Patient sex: M
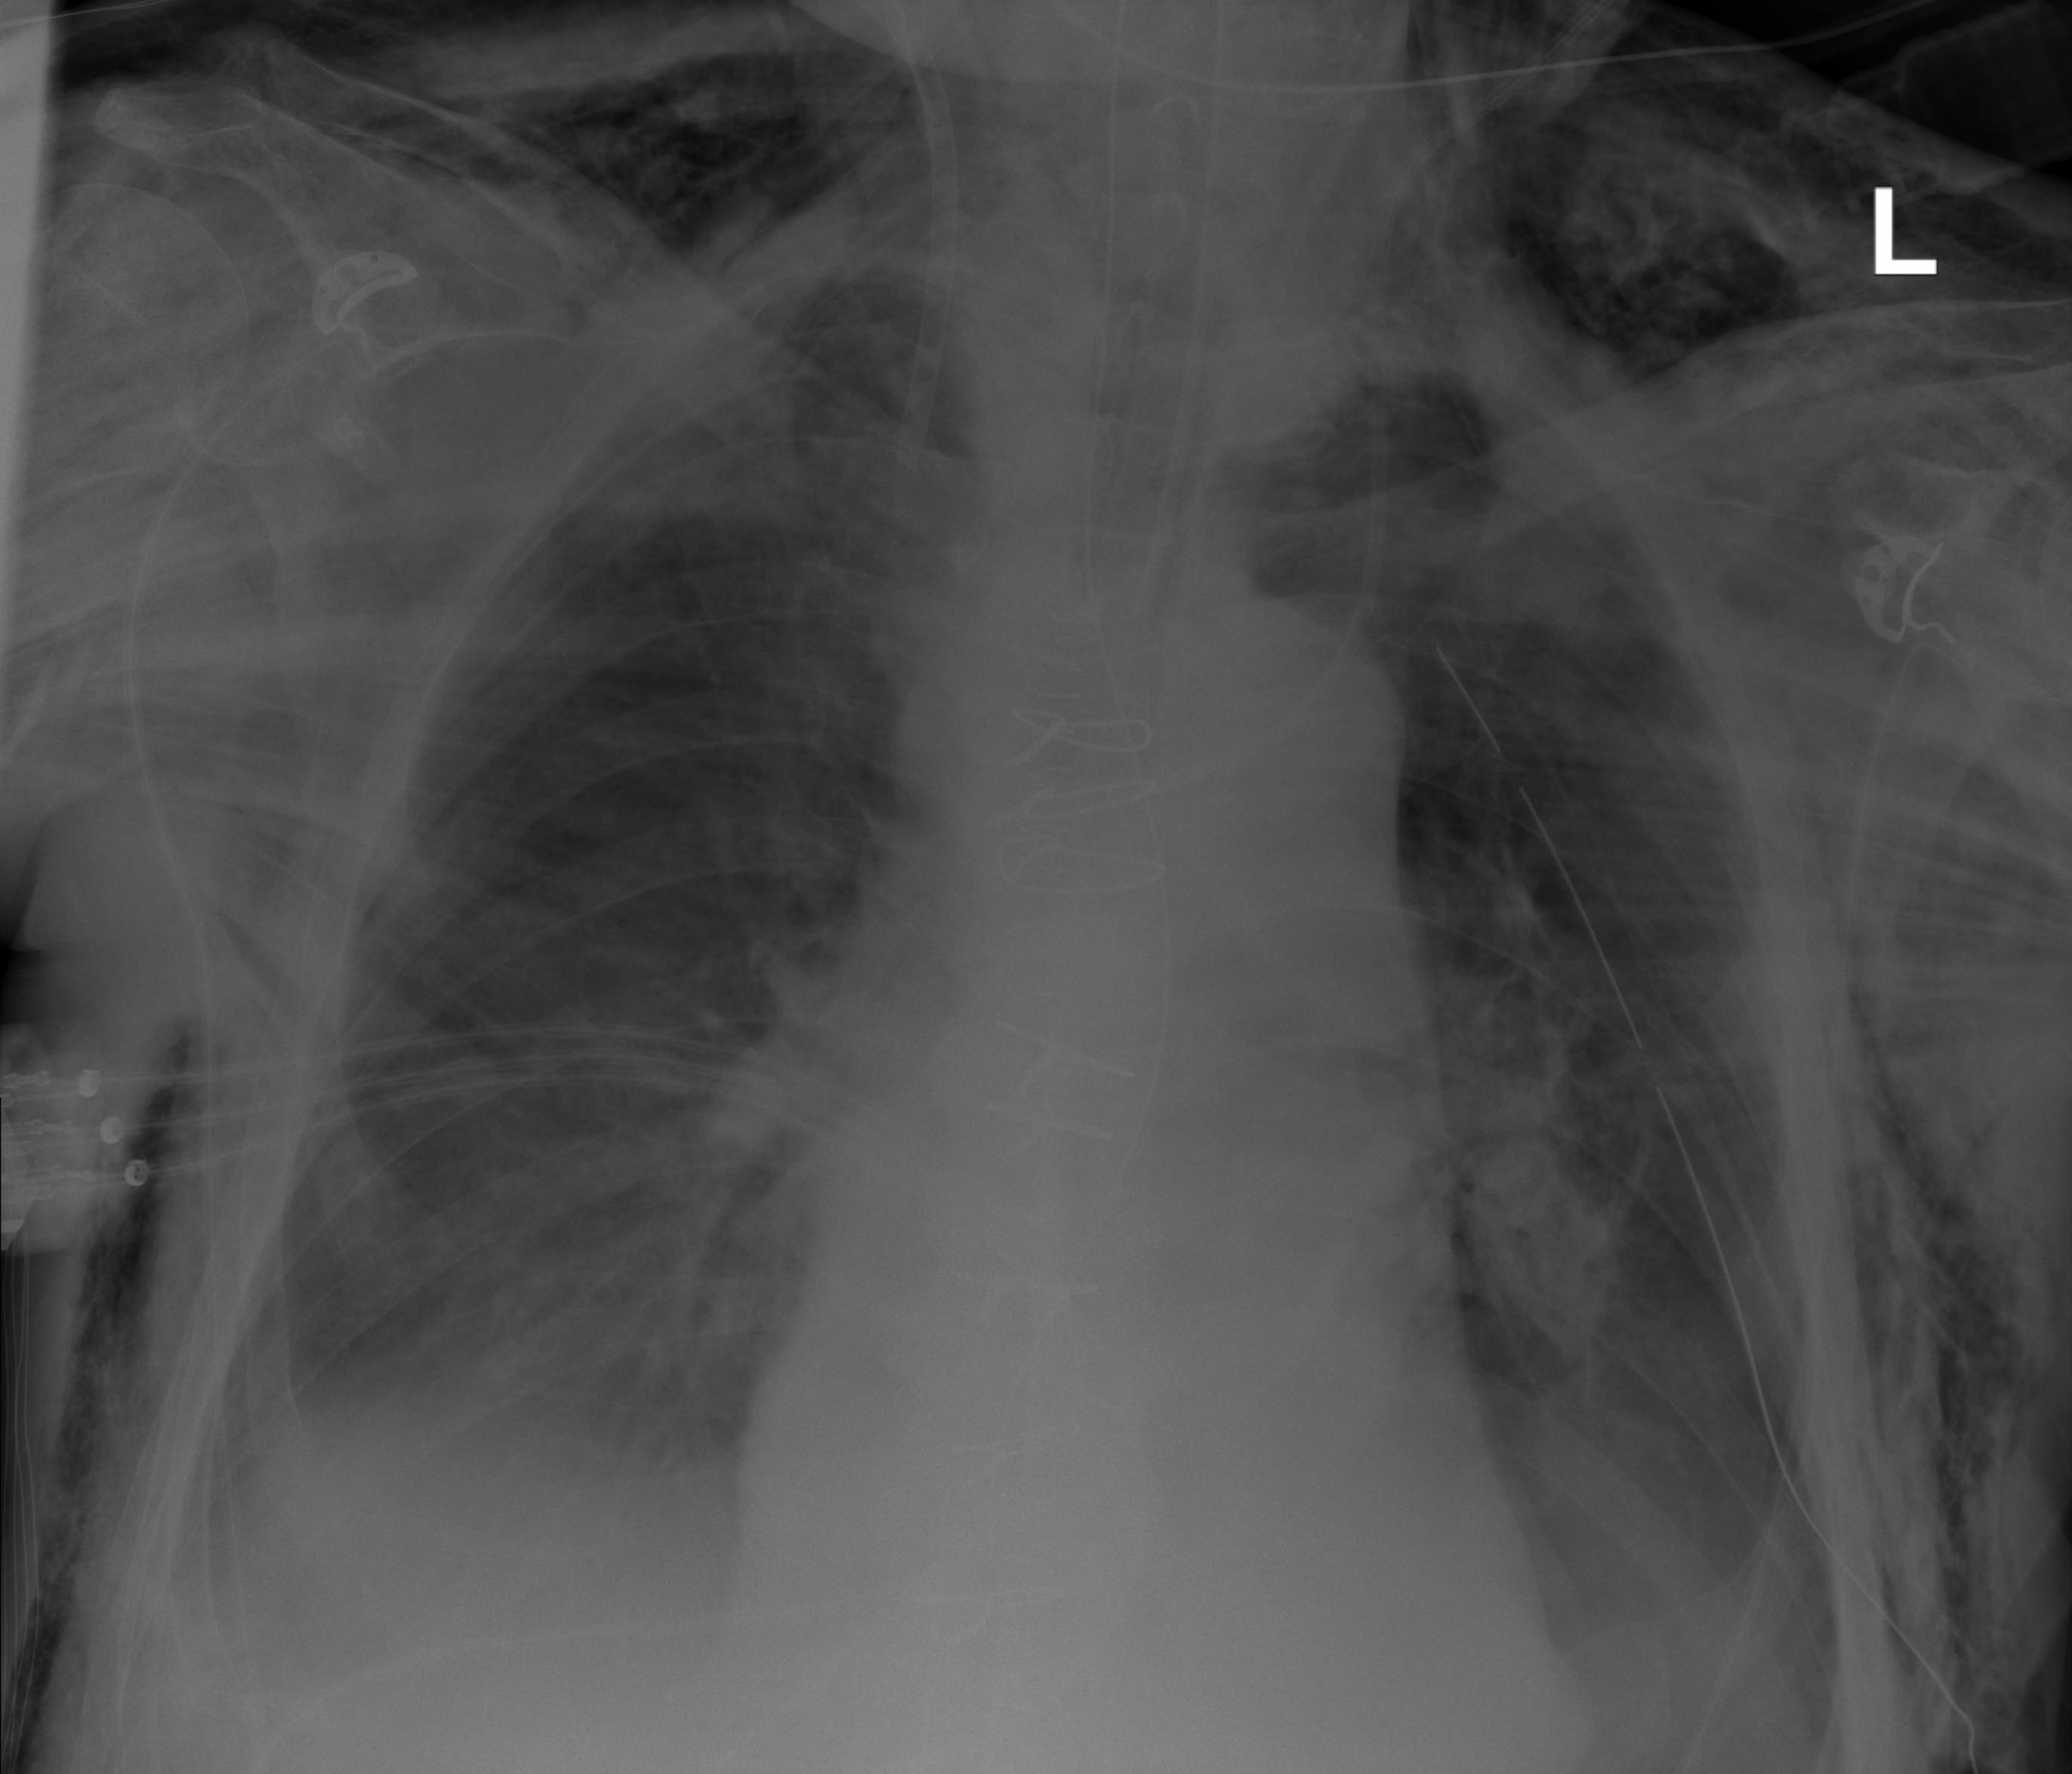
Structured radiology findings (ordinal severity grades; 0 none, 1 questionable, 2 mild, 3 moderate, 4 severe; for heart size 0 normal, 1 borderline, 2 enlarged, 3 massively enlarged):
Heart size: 1
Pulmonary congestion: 2
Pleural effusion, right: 2
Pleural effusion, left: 2
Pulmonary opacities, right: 2
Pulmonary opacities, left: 2
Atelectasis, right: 3
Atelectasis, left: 2